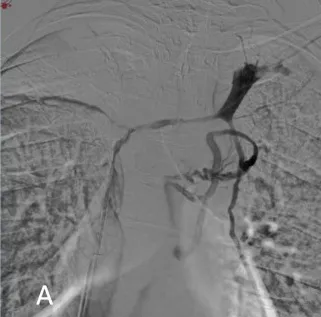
Digital subtraction phlebography from the left.
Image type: radiology (ct)